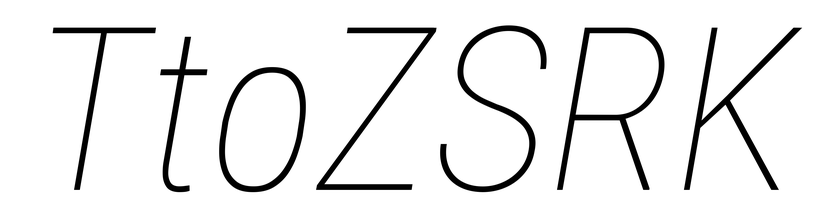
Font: Roboto-Italic_Condensed_Thin_Italic